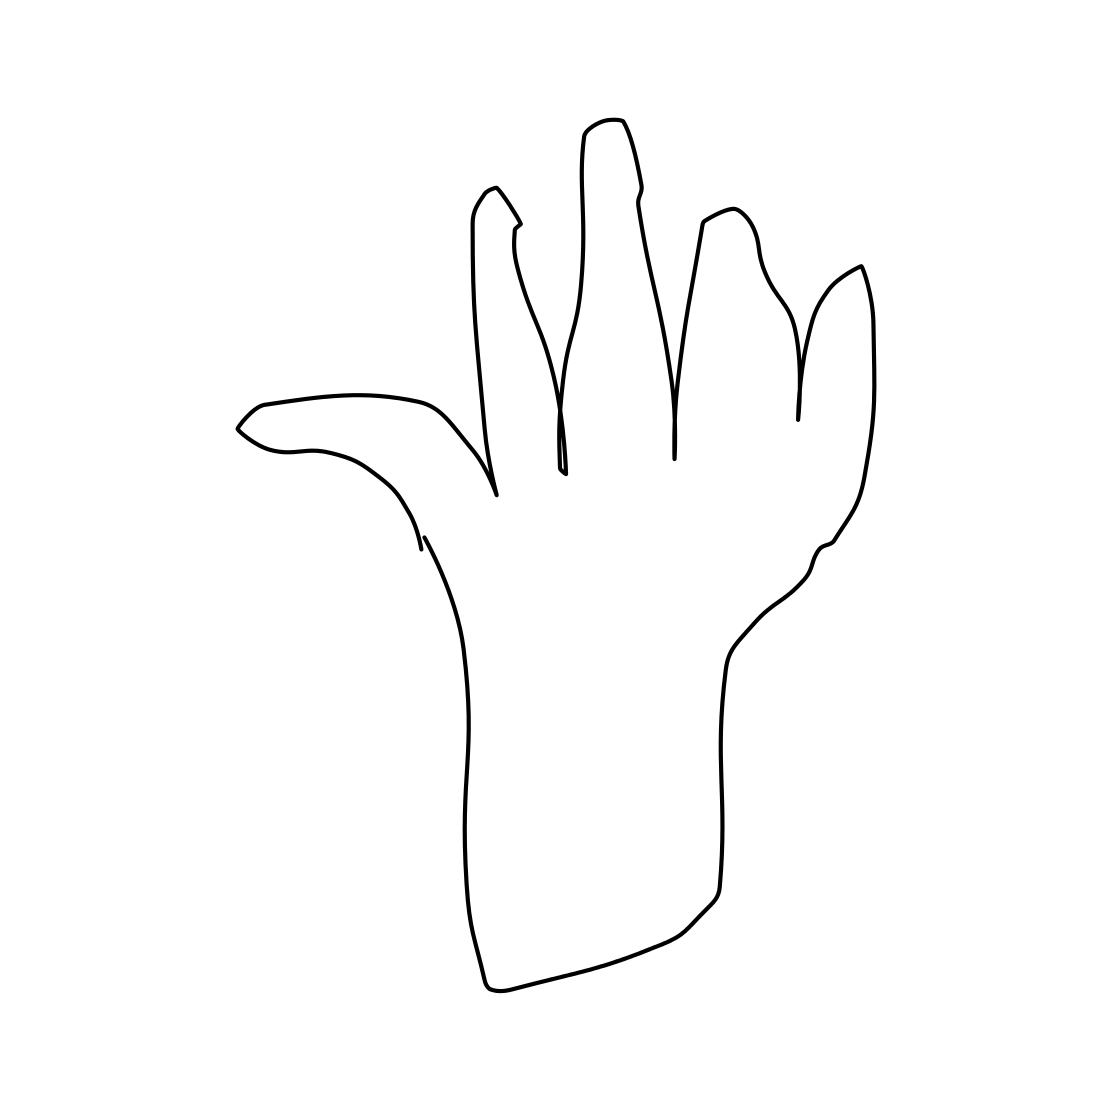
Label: hand